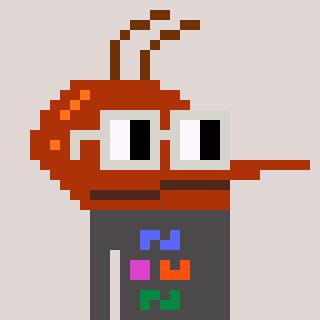
a pixel art character with square light gray glasses, a mosquito-shaped head and a grayscale-colored body on a warm background